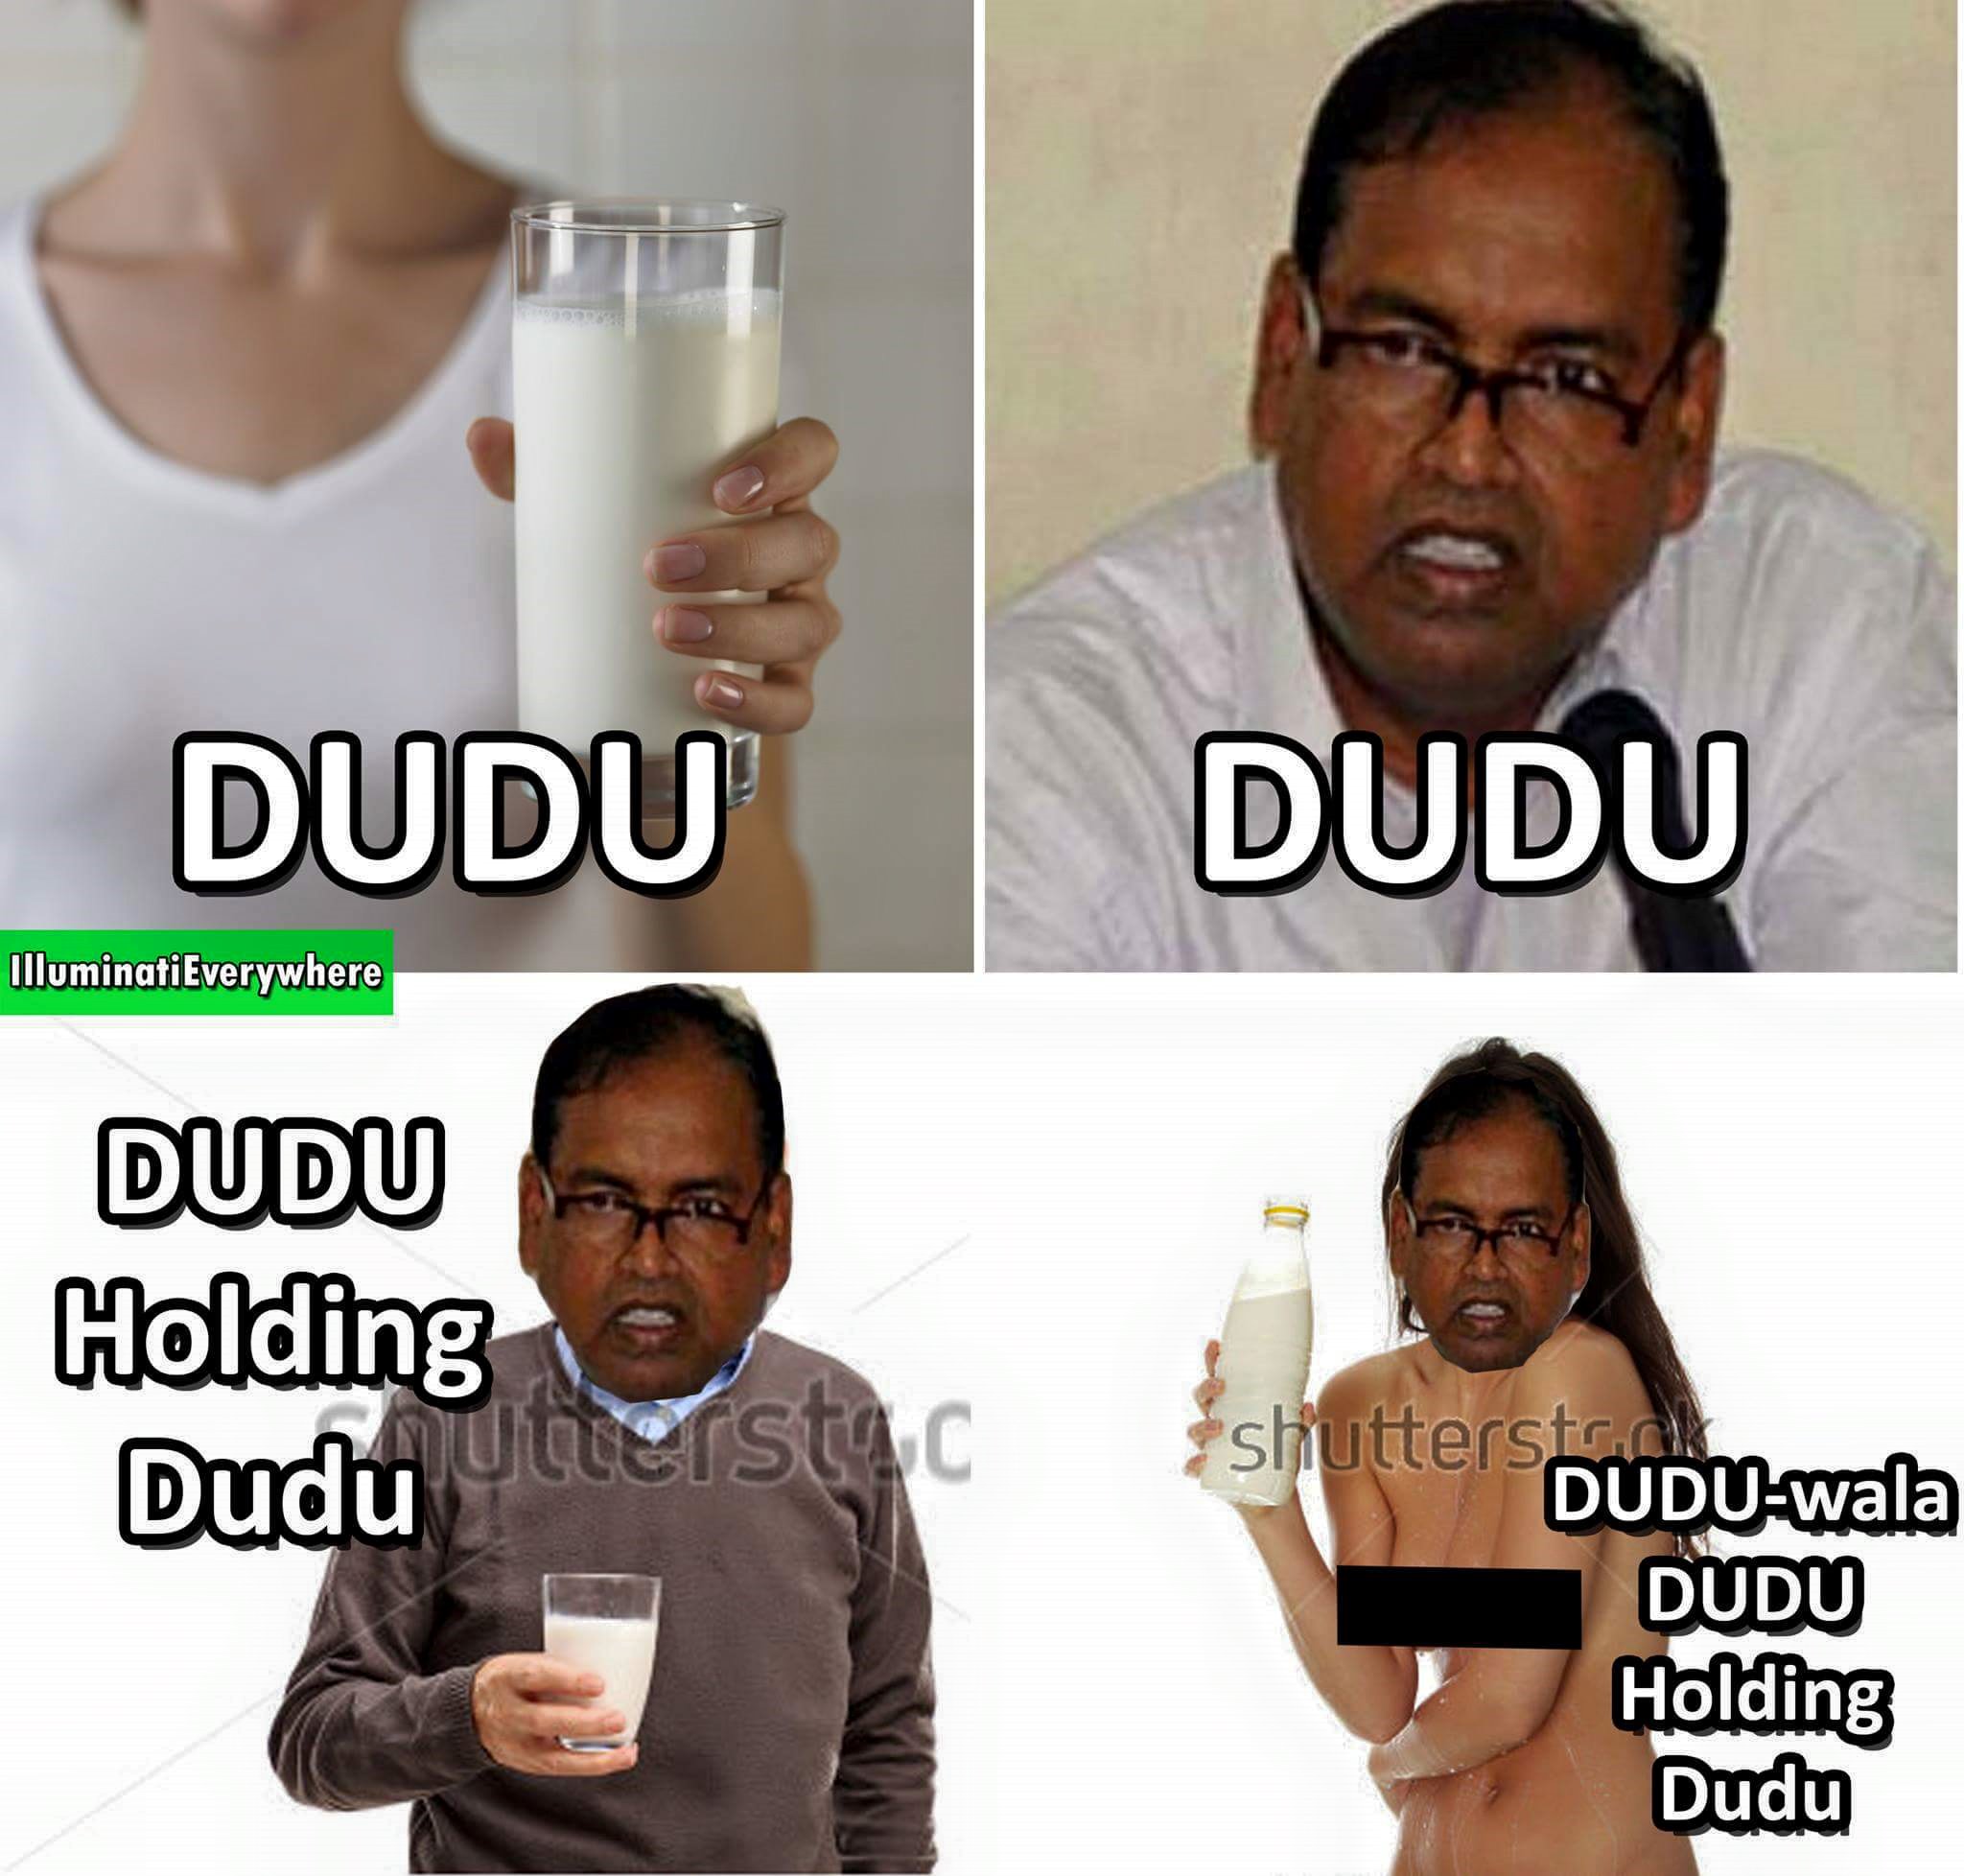
Text: DUDU     DUDU Holding Dudu     DUDU    DUDU-wala DUDU Holding Dudu
Label: Hate
Hate category: Personal Offence
Targeted group: Individual